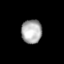
Tissue: lung
Cell type: Epithelial cells
Senescence score: 0.2196
Nuclear area (px): 480
Mean DAPI intensity: 172.154